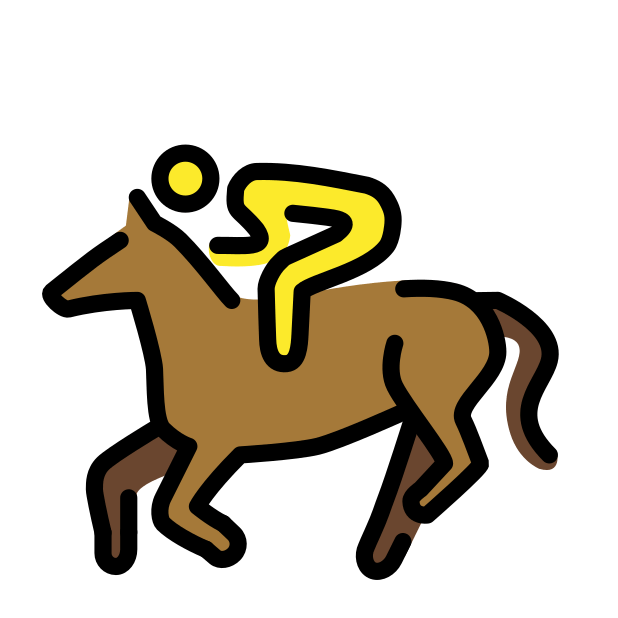
horse racing